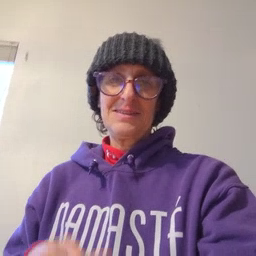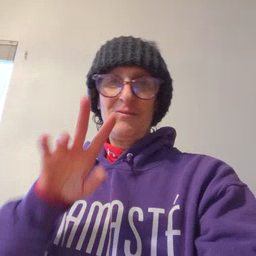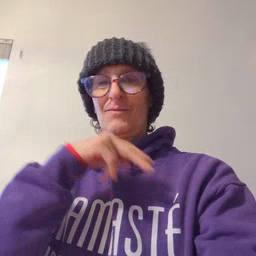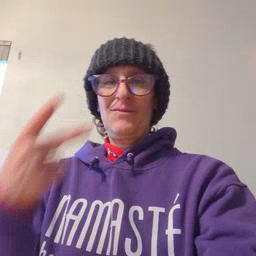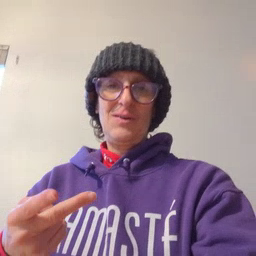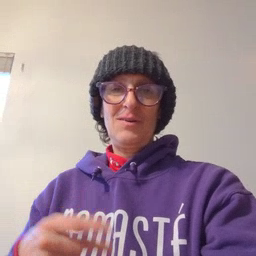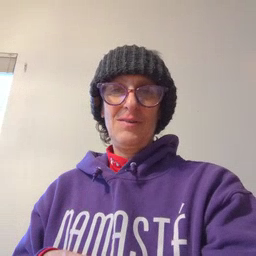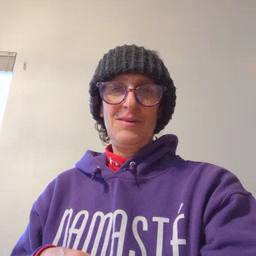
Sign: fall